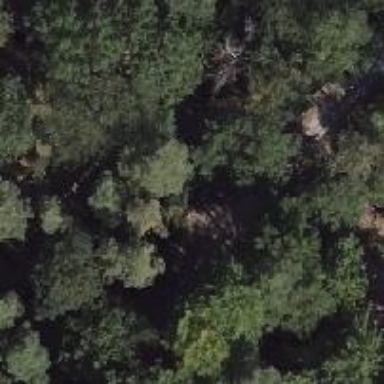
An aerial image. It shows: Section of forest.